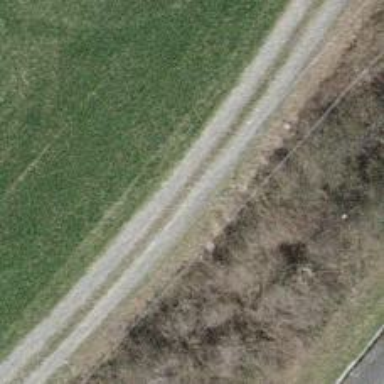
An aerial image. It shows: Track with grade2 tracktype.